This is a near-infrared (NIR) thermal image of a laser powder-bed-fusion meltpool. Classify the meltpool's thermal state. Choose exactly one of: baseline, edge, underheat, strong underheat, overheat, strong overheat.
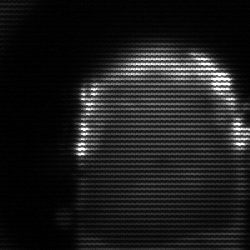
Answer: baseline